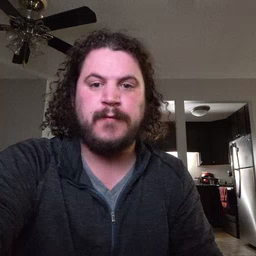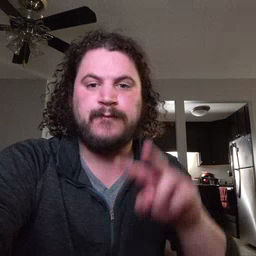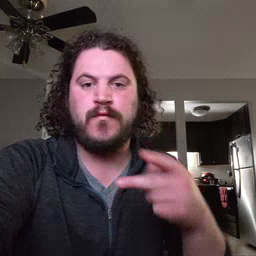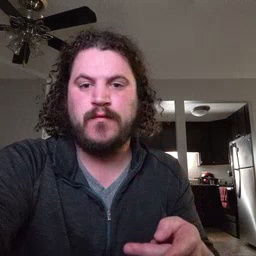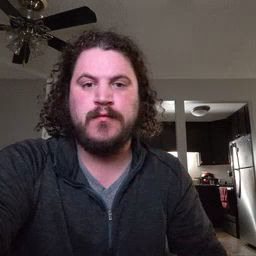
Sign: fall